Question: I'm trying to use a class mediator with the WSO2 ESB.
Following is my mediator class.
'''
package samples.mediators;
import org.apache.synapse.MessageContext;
import org.apache.synapse.mediators.AbstractMediator;
public class SiriBankMediator extends AbstractMediator {
@Override
public boolean mediate(MessageContext messageContext) {
System.out.println("Hurraaaayyyy!!!!!!!!!!!!!!!!!!!!!!!!!!!!!!!!!!!!!!!!");
return false;
}
}
'''
As suggested by <URL>, I tried the "Easier Way", created a jar with synapse-core_2.1.0.wso2v8.jar included in class path.
MANIFEST.MF is as follows
'''
Manifest-Version: 1.0
Class-Path: synapse-core_2.1.0.wso2v8.jar
Created-By: 1.7.0_07 (Oracle Corporation)
'''
And then as article suggested, dropped the jar to repository/components/lib in the ESB.
But after ESB restart when I try to <URL> it gives the error

Jar file used is shared at <URL>
Wonder what is missing in the steps I followed.
Thank you in advance.
Note: I used
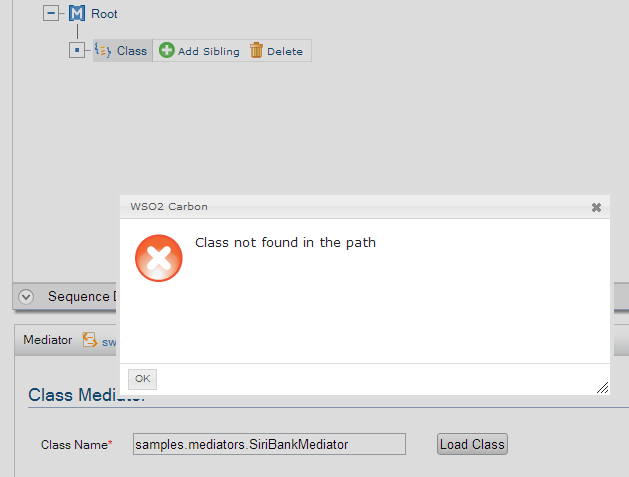
Answer: I've successfully deployed your custom mediator using the maven approach. Here's what I've done.
I created the following directory structure and placed your SiriBankMediator.java in src/main/java:
'''
.
+-- pom.xml
+-- src
| +-- main
| +-- java
| +-- SiriBankMediator.java
'''
The pom.xml file is as follows:
'''
<project xmlns="http://maven.apache.org/POM/4.0.0"
xmlns:xsi="http://www.w3.org/2001/XMLSchema-instance"
xsi:schemaLocation="http://maven.apache.org/POM/4.0.0 http://maven.apache.org/maven-v4_0_0.xsd">
<modelVersion>4.0.0</modelVersion>
<groupId>org.samples.mediator</groupId>
<artifactId>siribankmediator</artifactId>
<version>1.0</version>
<repositories>
<repository>
<id>wso2-maven2-repository</id>
<url>http://dist.wso2.org/maven2</url>
</repository>
<repository>
<id>apache-Incubating-repo</id>
<name>Maven Incubating Repository</name>
<url>http://people.apache.org/repo/m2-incubating-repository</url>
</repository>
<repository>
<id>apache-maven2-repo</id>
<name>Apache Maven2 Repository</name>
<url>http://repo1.maven.org/maven2/</url>
</repository>
</repositories>
<build>
<plugins>
<plugin>
<groupId>org.apache.maven.plugins</groupId>
<artifactId>maven-compiler-plugin</artifactId>
<version>2.0</version>
<configuration>
<source>1.5</source>
<target>1.5</target>
</configuration>
</plugin>
<plugin>
<groupId>org.apache.felix</groupId>
<artifactId>maven-bundle-plugin</artifactId>
<version>1.4.0</version>
<extensions>true</extensions>
<configuration>
<instructions>
<Bundle-SymbolicName>org.test</Bundle-SymbolicName>
<Bundle-Name>org.test</Bundle-Name>
<Export-Package>
org.test.mediator.*,
</Export-Package>
<Import-Package>
*; resolution:=optional
</Import-Package>
<Fragment-Host>synapse-core</Fragment-Host>
</instructions>
</configuration>
</plugin>
<plugin>
<artifactId>maven-assembly-plugin</artifactId>
<configuration>
<archive>
<manifest>
<mainClass>fully.qualified.MainClass</mainClass>
</manifest>
</archive>
<descriptorRefs>
<descriptorRef>jar-with-dependencies</descriptorRef>
</descriptorRefs>
</configuration>
</plugin>
</plugins>
</build>
<dependencies>
<dependency>
<groupId>org.apache.synapse</groupId>
<artifactId>synapse-core</artifactId>
<version>1.3.0.wso2v1</version>
</dependency>
</dependencies>
</project>
'''
Then inside the directory containing the POM file, we do 'mvn compile package'. This should build the jar file you need to put inside of '$ESB_HOME/repository/components/lib' in the folder called target.
Finally you can load the class as org.samples.mediator.SiriBankMediator through the carbon management frontend. Don't forget to restart your ESB. Hope that helps. :)